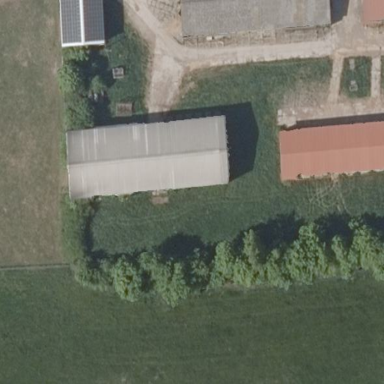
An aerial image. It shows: Farm auxiliary building.